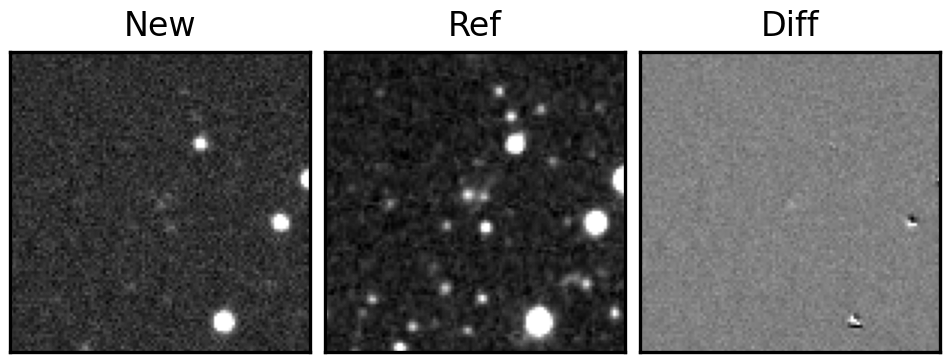
Label: real